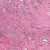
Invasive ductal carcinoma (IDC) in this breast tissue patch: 1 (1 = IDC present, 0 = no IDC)